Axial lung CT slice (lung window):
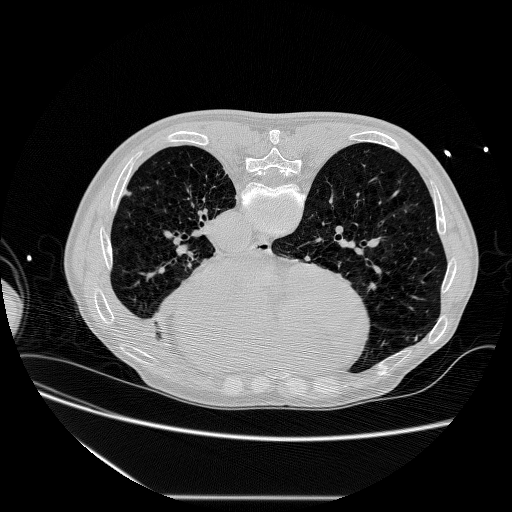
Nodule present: no